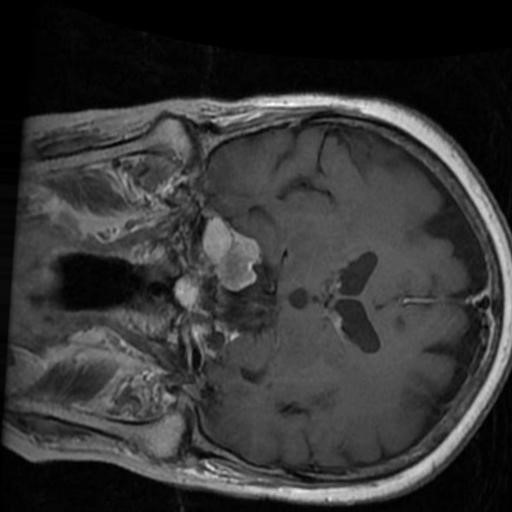
Label: brain_menin